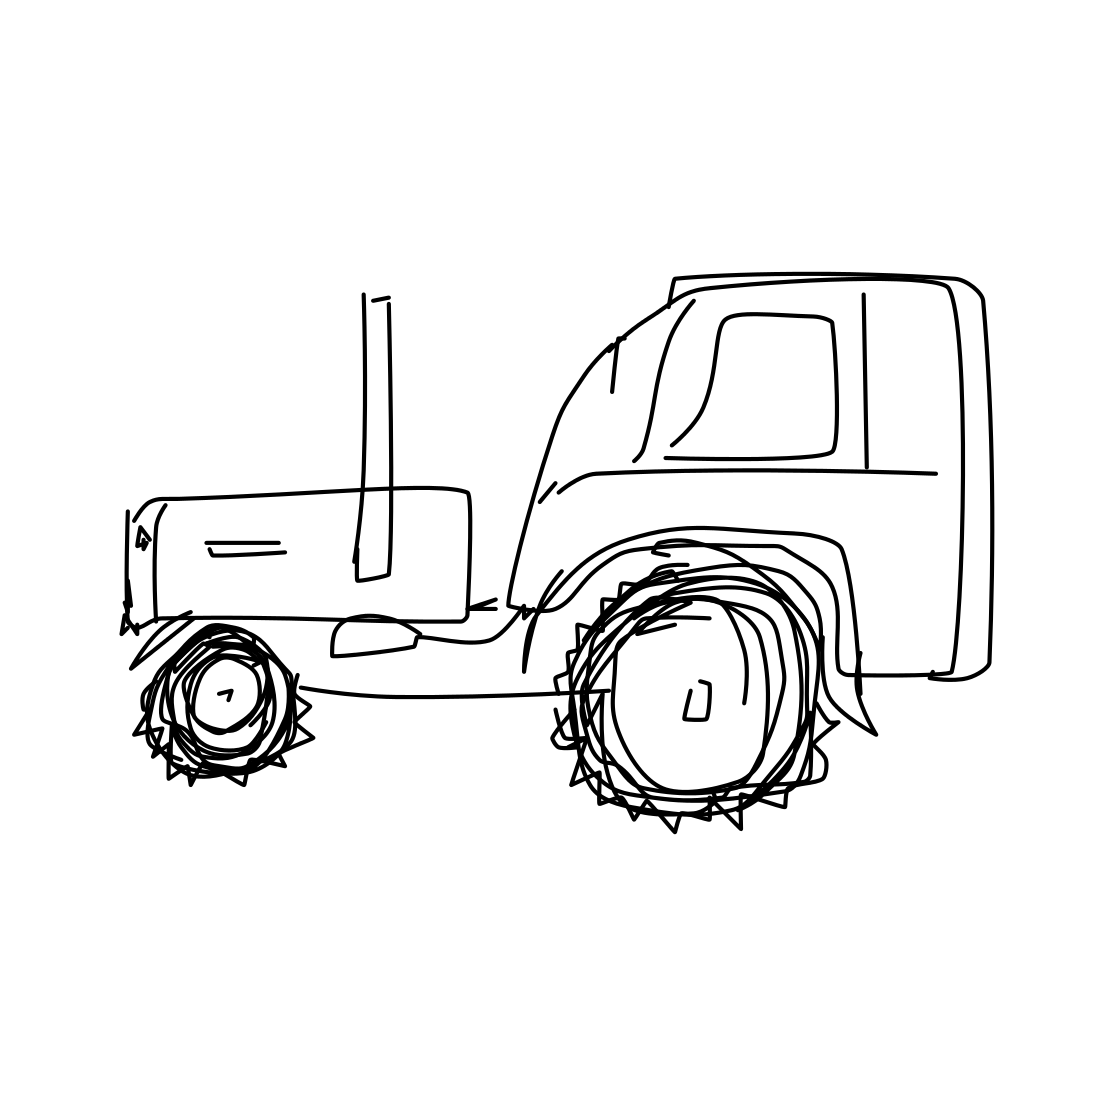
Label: tractor